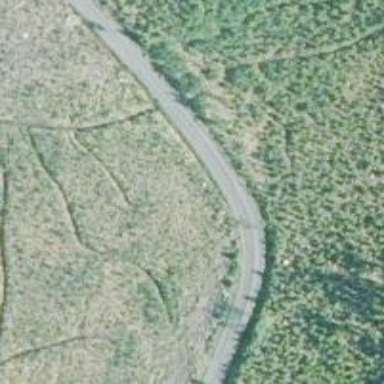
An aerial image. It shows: Unclassified road.